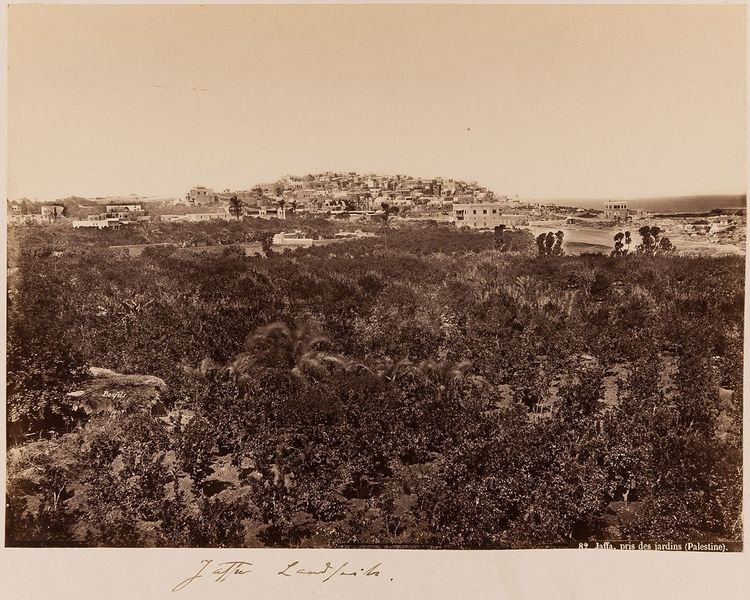
Titel: Jaffa, pris des jardins (Palestine)
Künstler: Félix Bonfils
Standort: Hamburg
Institution: Museum für Kunst und Gewerbe Hamburg
Schlagwörter: landschaft, stadt, ort, wüste, dorf, silhouette, foto, fotografie, photographie, stadtansicht, oase, photo, karton, postkarte, anlagen, prospekt, albumin, landschaftsdarstellung, lichtbild, reisefotografie, stadtpanorama, schwarzweißpositivverfahren, silbersalzverfahren, schwarzweißfotografie, reisephotographie, albuminpapier